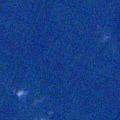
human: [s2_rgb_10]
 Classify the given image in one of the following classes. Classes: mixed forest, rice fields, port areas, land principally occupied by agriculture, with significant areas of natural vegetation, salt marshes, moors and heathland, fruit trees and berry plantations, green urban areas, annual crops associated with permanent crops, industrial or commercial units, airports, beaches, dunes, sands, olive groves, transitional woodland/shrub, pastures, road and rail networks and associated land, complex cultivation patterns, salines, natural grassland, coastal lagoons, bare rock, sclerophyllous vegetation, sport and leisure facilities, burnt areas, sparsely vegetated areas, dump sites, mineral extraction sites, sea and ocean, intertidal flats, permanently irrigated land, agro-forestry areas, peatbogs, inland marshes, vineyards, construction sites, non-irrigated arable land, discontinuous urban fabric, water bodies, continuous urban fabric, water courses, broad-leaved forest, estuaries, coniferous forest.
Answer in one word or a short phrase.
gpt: sea and ocean